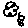
Label: cloud